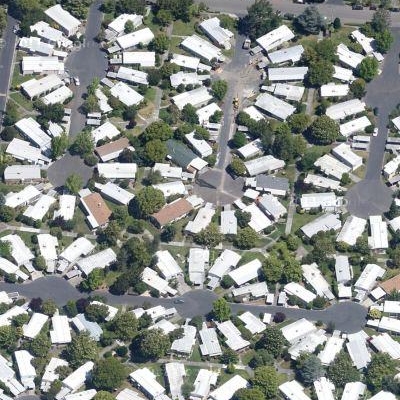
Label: fResident